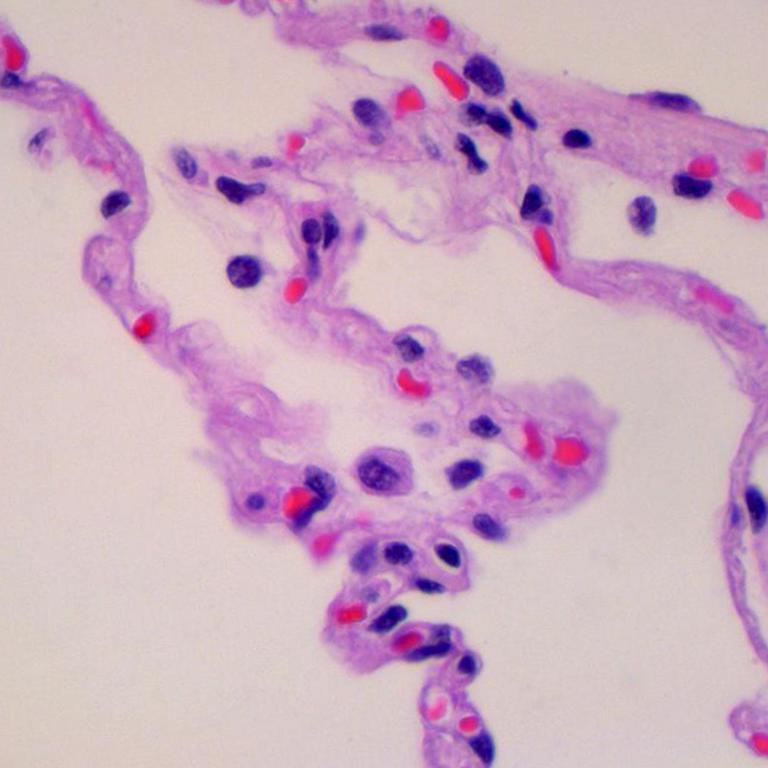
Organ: lung
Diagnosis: benign